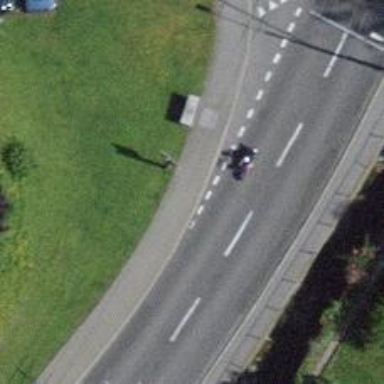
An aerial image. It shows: Sidewalk along the footway.